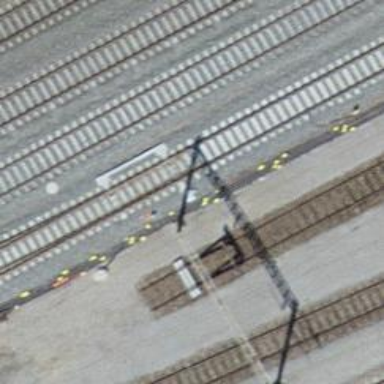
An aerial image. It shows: Railway switch.